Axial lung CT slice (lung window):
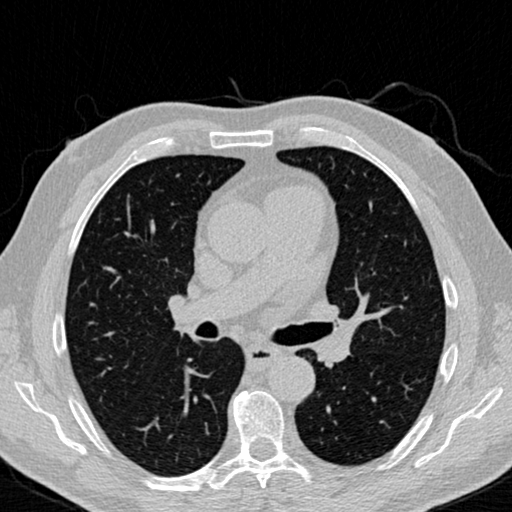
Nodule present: no